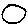
Label: circle